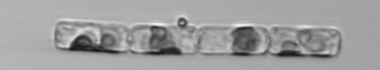
Label: Guinardia_delicatula